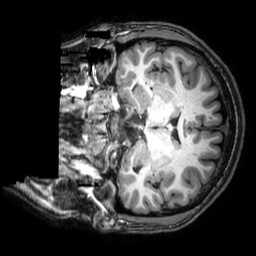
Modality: T1w
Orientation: coronal
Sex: male
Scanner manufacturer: philips
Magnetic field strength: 3 T
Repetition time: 0.008147 s
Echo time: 0.00372 s